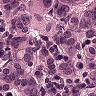
Metastatic tissue present: yes